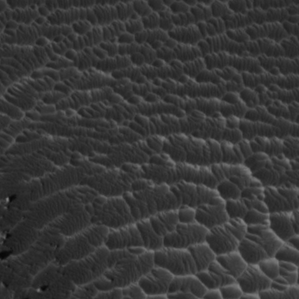
Label: non_frost